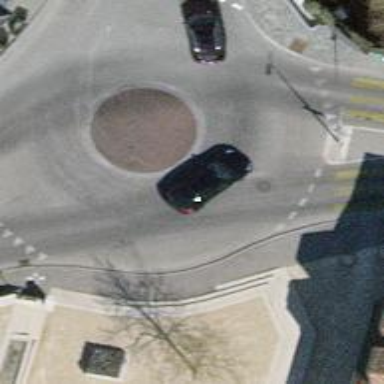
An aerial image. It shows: Mini roundabout on the road.